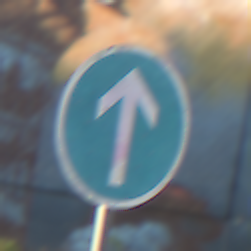
Verkehrszeichen: VorgeschriebeneFahrtrichtungGeradeaus
Umgebung: Outdoor, Urban
Tageszeit: MorningAfternoon
Wetter: PartlyCloudy
Licht: Natural
Jahreszeit: NotSpecified
Kontrast: MediumContrast